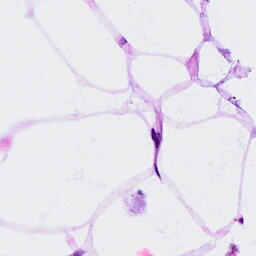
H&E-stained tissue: Breast